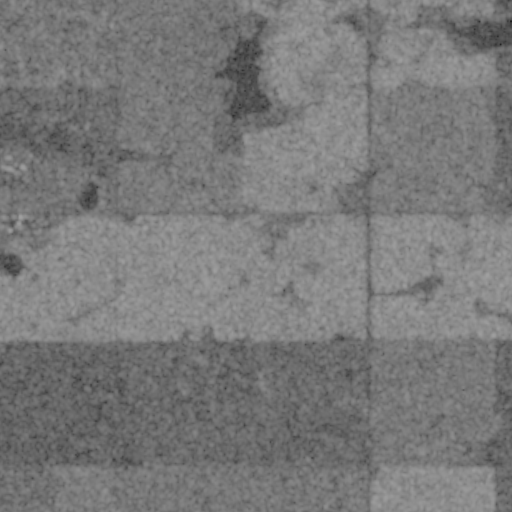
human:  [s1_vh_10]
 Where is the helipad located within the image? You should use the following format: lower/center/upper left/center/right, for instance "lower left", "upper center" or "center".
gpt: The helipad is located in the center right of the image.
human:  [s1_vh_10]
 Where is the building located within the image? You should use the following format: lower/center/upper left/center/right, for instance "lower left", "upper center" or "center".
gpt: The building is located in the center right of the image.
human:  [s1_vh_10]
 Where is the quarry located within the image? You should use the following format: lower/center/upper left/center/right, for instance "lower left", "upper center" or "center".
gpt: There is no quarry in the image.

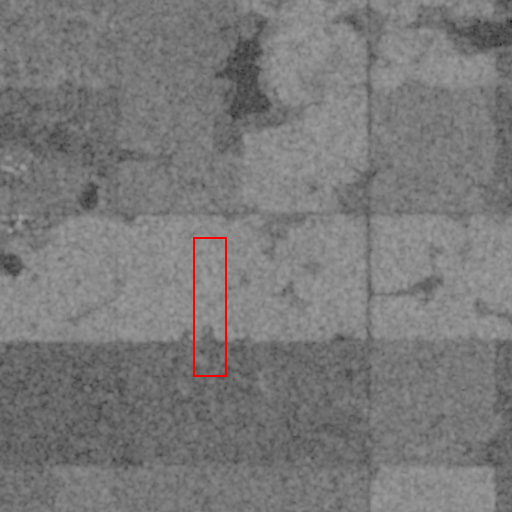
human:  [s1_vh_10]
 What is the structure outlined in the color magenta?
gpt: There is no magenta outline.
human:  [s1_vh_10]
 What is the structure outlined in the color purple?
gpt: There is no structure outlined in purple.